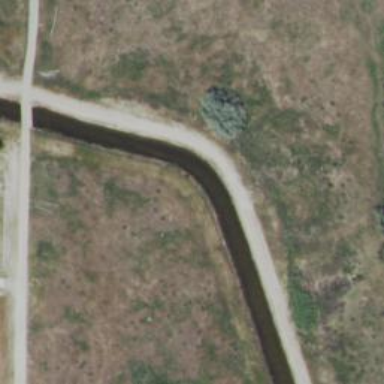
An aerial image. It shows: Irrigation canal used for providing water to the land.